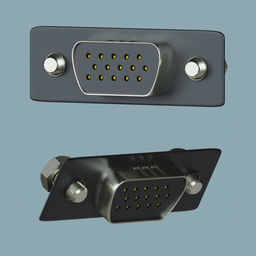
Label: electronics